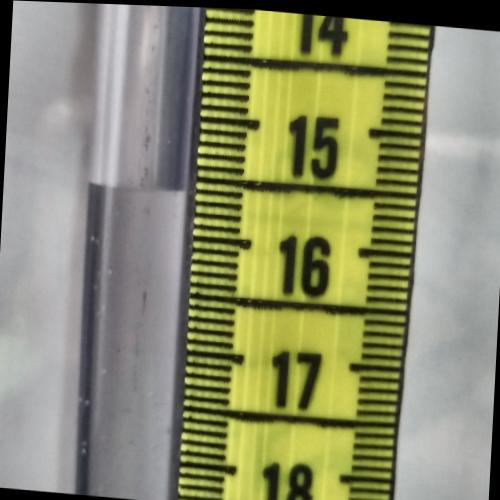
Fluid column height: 15.6 cm